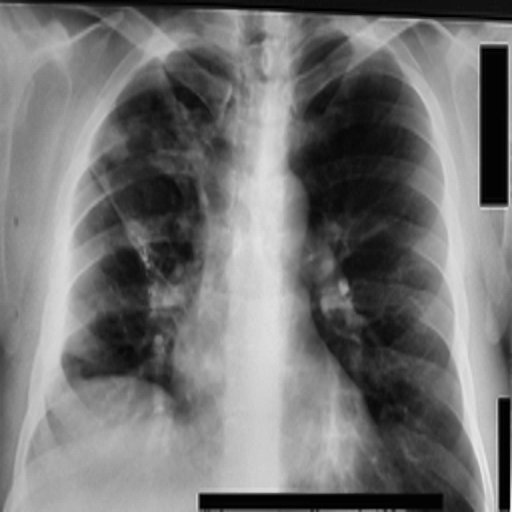
Finding: TUBERCULOSIS